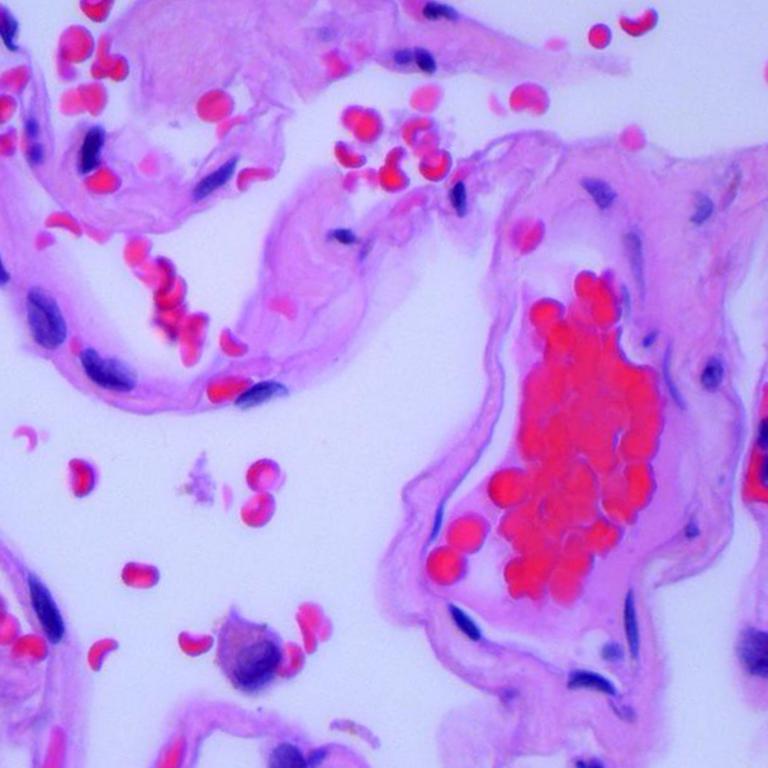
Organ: lung
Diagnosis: benign